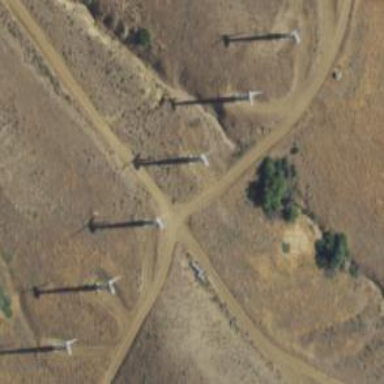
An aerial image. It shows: Wind power generator utilizing wind turbines.